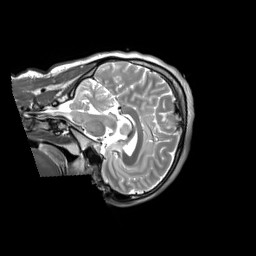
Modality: T2w
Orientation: sagittal
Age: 30
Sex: male
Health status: ill
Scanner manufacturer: siemens
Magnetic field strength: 3 T
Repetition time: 2.8 s
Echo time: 0.326 s